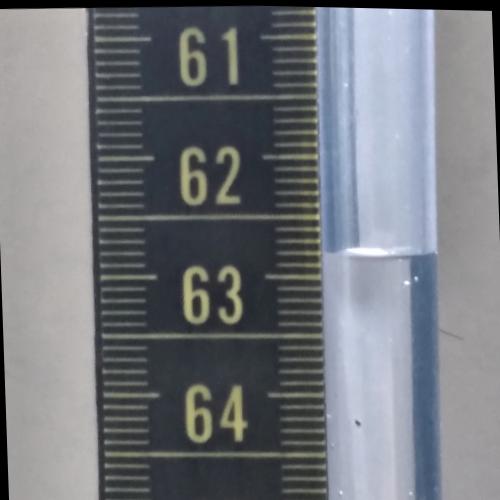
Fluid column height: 62.8 cm